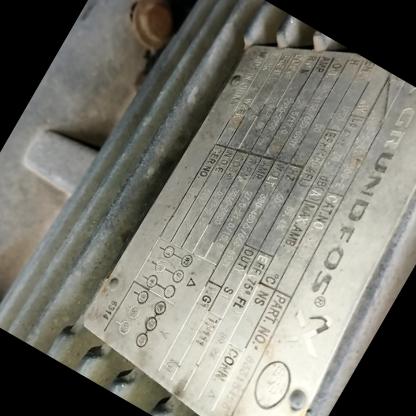
Klasa: tabliczka-znamionowa